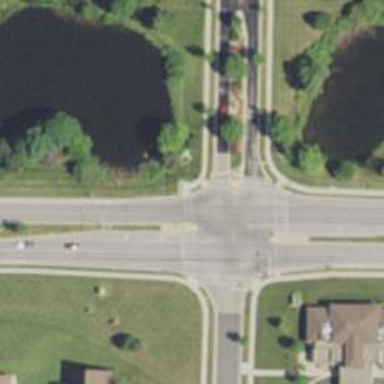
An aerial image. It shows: Crossing on footway.